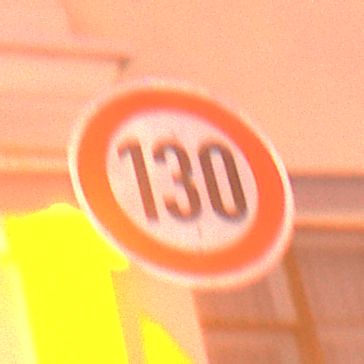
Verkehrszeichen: Geschwindigkeit130
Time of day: Night
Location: Outdoor (Urban)
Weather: Overcast
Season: Winter
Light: Artificial